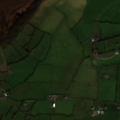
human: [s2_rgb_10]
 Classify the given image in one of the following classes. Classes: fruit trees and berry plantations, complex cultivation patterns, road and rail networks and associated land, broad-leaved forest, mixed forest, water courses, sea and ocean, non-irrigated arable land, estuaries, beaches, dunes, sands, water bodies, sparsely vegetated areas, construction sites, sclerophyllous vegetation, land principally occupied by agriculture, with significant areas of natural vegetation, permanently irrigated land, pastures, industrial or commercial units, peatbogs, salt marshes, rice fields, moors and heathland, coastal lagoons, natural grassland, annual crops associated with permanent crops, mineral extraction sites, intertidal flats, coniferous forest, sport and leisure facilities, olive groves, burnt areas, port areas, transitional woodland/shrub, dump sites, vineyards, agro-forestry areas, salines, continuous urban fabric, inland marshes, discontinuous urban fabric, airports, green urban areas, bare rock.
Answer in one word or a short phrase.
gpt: pastures, peatbogs